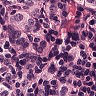
Metastatic tissue present: yes